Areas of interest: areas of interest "Dongguayu Jinwan Football Field"
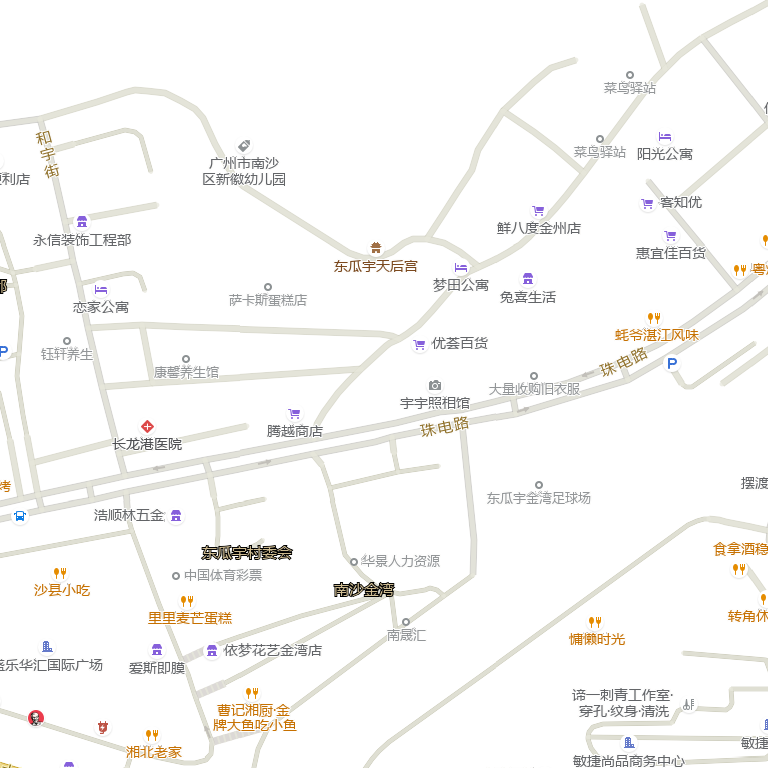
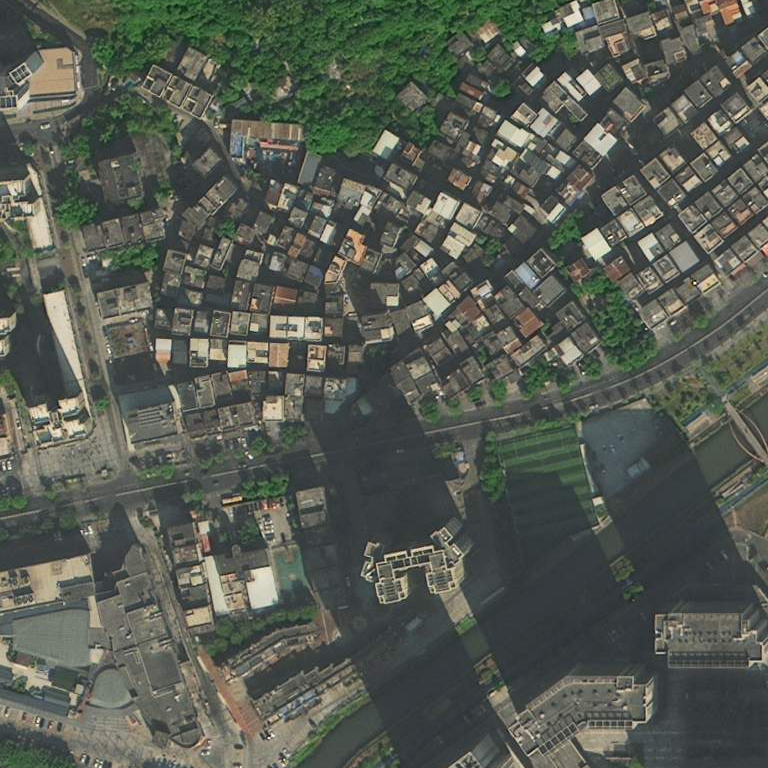